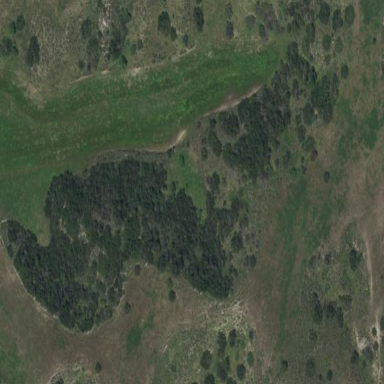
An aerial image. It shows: Scrub vegetation covering the land.